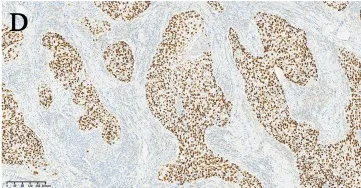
Characteristics of the cervical squamous cell carcinoma and vulvar squamous cell carcinoma for case 1. (D) P40 was diffuse positive in cervical tumor cells.
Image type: pathology (immunostaining)